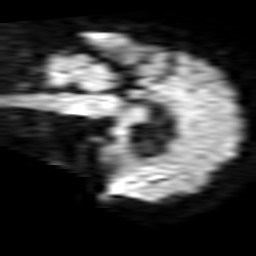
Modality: TRACE
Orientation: sagittal
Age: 84
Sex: male
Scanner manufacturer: philips
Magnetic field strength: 1.5 T
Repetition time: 4.821 s
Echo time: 0.07764 s